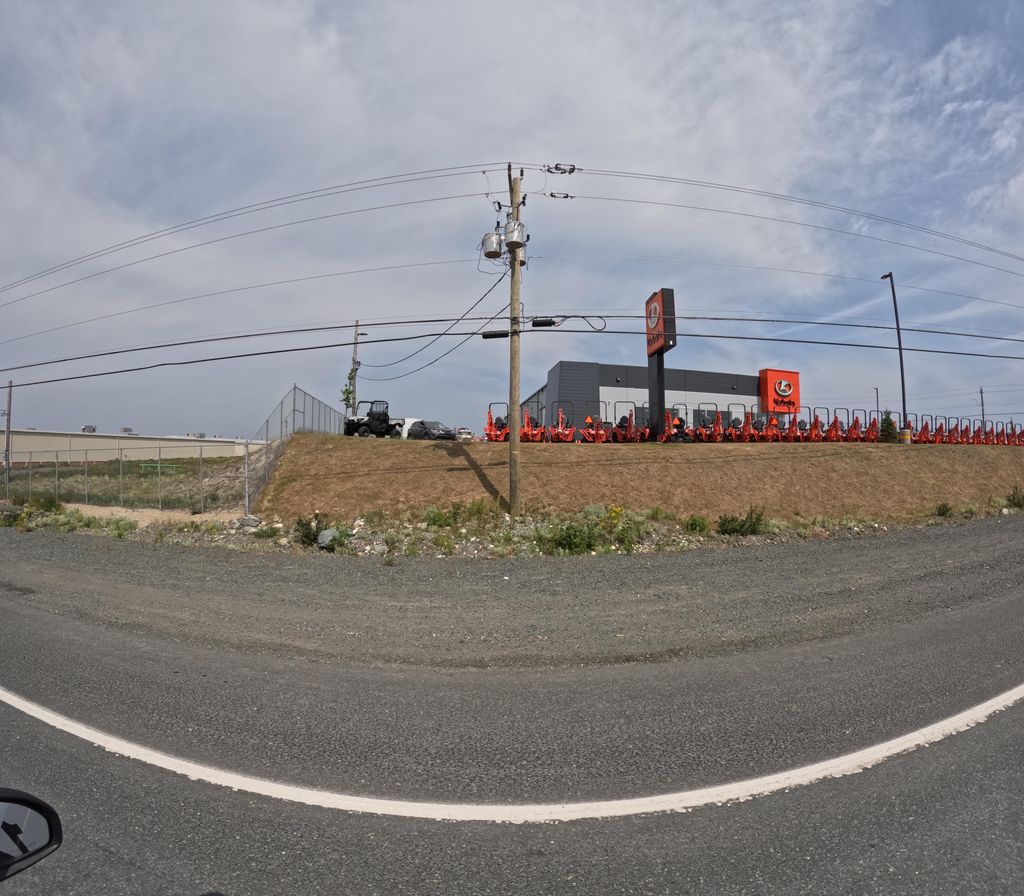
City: st_johns